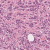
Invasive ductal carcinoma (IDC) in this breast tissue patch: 1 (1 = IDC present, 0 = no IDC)